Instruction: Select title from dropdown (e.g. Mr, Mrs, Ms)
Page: traveler
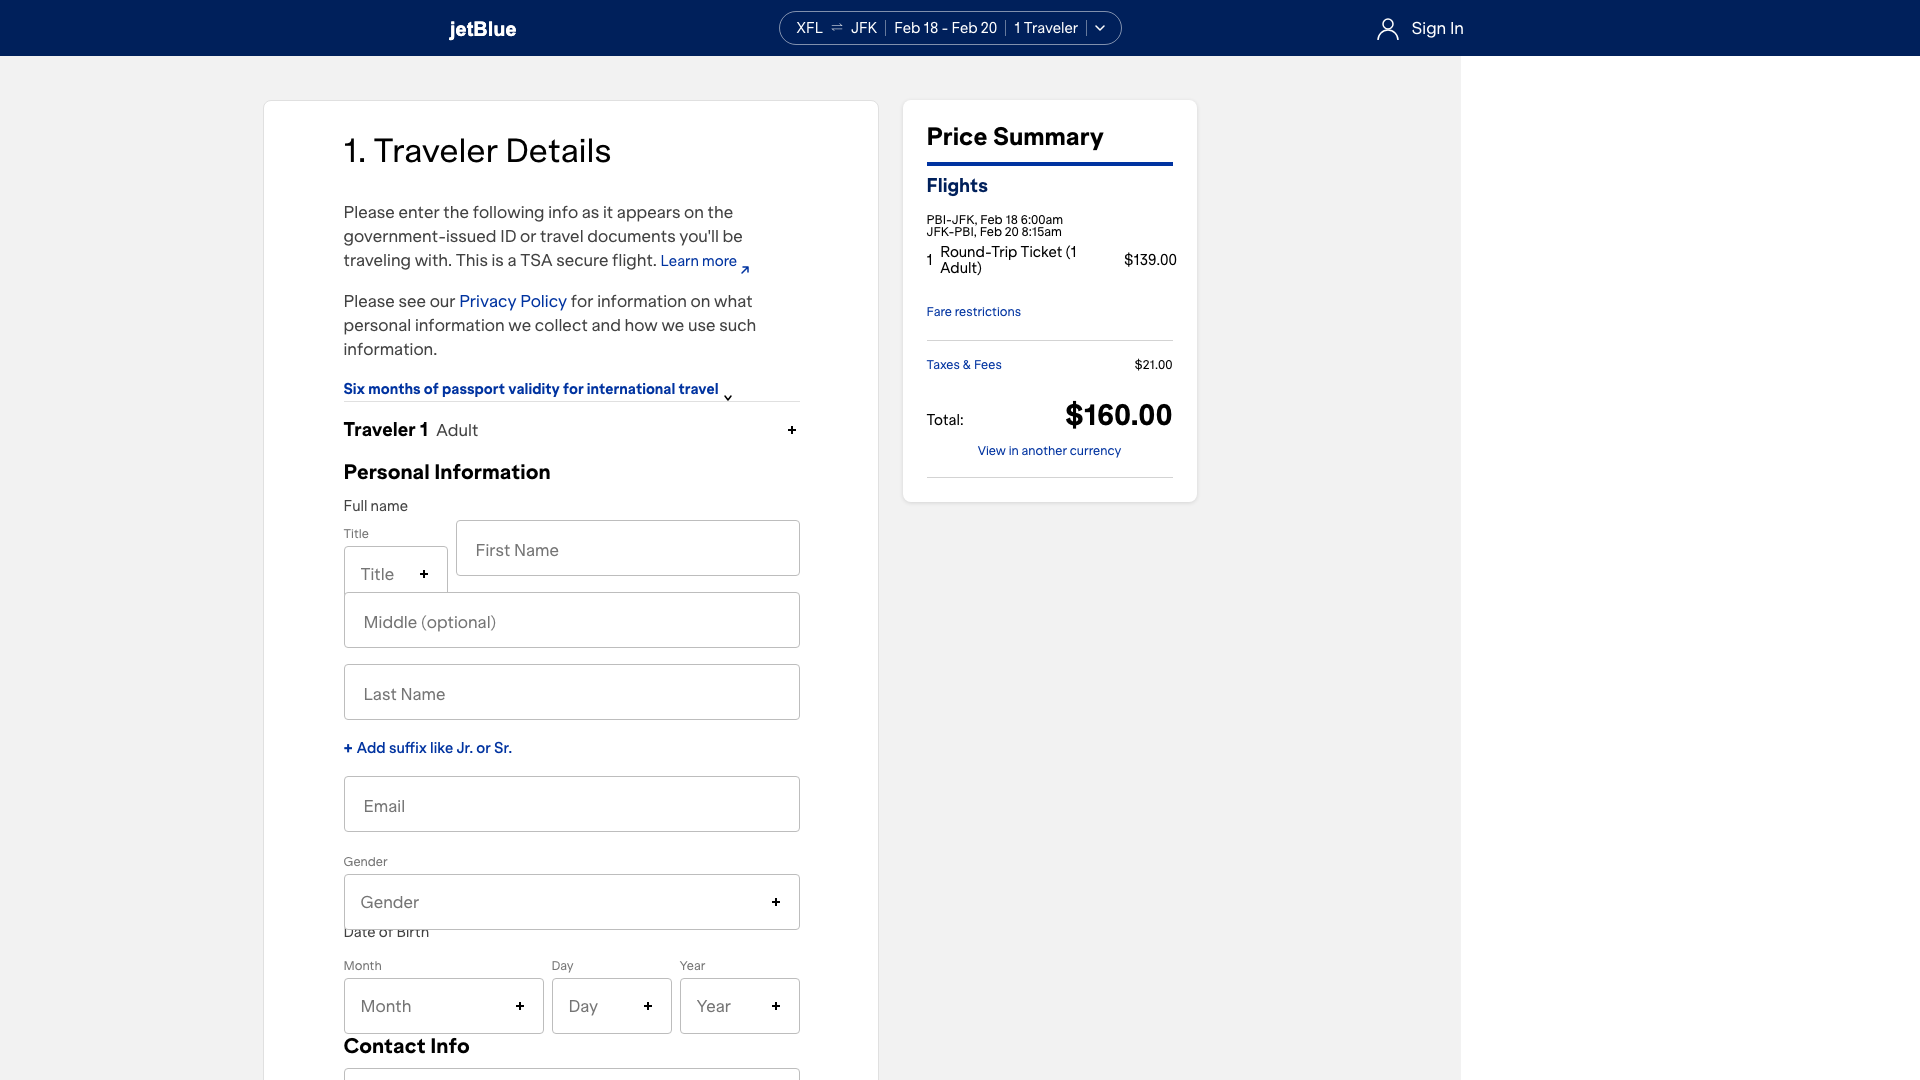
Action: click